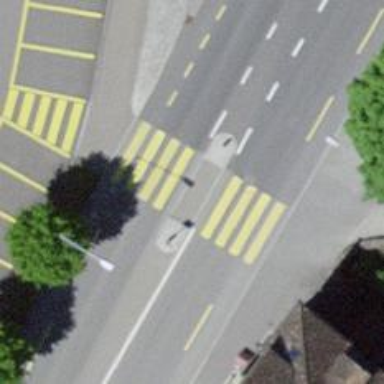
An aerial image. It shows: Uncontrolled zebra crossing with central island.